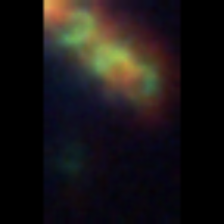
Taxon: Chaetoceros
Group: Diatoms